Question: go 1.18 has released serveral days ago.It supports fuzzing in its standard toolchain beginning in Go 1.18
but while i'm trying to write my cases , it can not run multi cases in one package(or one file?).
code:
'''
package xxx
func FuzzReverse(f *testing.F) {
testcases := []string{"Hello, world", " ", "!12345"}
for _, tc := range testcases {
f.Add(tc) // Use f.Add to provide a seed corpus
}
f.Fuzz(func(t *testing.T, orig string) {
Reverse(orig)
})
}
func FuzzReverse2(f *testing.F) {
testcases := []string{"Hello, world", " ", "!12345"}
for _, tc := range testcases {
f.Add(tc) // Use f.Add to provide a seed corpus
}
f.Fuzz(func(t *testing.T, orig string) {
Reverse(orig)
})
}
'''
and i run cmd:
'''
go test -fuzz .
'''
or
'''
go test -fuzz=Fuzz
'''
but the result is:
'''
testing: will not fuzz, -fuzz matches more than one fuzz test: [FuzzReverse FuzzReverse2]
'''
like this:

the tutorial didn't tips about it, thx for help.(my first question in stackoverflow, thx a lot!!!!)
I try to wirte multi fuzz cases in one source file,then run cmd: go test -fuzz .
expecting it work fuzz-testing,but got an error:> testing: will not fuzz, -fuzz matches more than one fuzz test: [FuzzReverse FuzzReverse2]
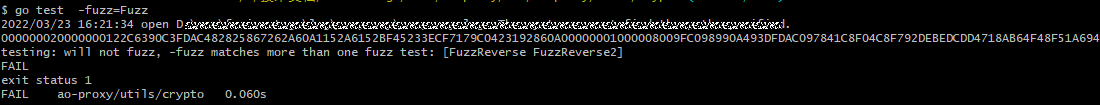
Answer: all right,I've read the source of Go-fuzz module,
it's a fact that it not support multi cases for each execution.
code in :\Go\src esting
uzz.go
'''
if len(matched) > 1 {
fmt.Fprintf(os.Stderr, "testing: will not fuzz, -fuzz matches more than one fuzz test: %v
", matched)
return false
}
'''
I hope that multi cases execution could be supported in the future.